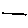
Label: line